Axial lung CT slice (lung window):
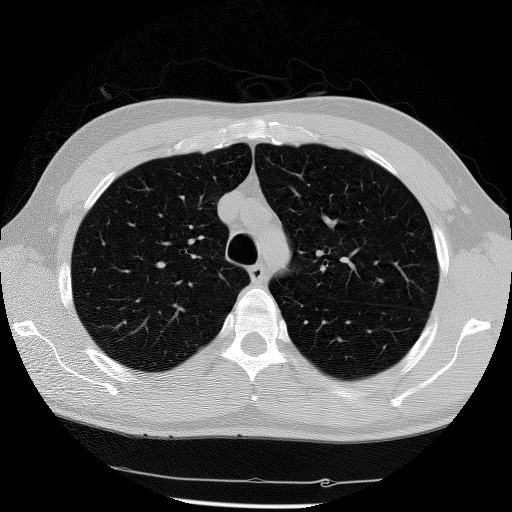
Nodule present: no